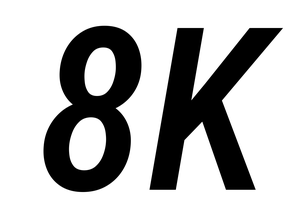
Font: Roboto-Italic_Condensed_Medium_Italic